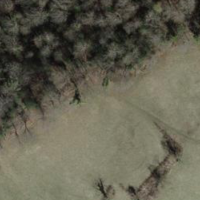
EUNIS habitat code: 41
Species observed at this site:
Phaneroptera falcata